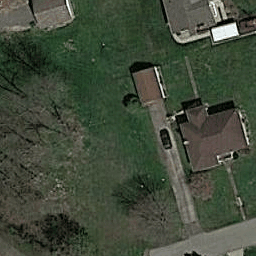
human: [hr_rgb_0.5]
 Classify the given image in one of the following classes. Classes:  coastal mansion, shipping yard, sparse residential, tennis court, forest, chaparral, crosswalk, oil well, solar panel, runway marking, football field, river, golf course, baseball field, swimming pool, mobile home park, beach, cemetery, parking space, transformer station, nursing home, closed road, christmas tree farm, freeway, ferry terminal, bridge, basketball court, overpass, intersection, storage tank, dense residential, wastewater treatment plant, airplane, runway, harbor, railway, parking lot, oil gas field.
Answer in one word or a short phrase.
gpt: sparse residential